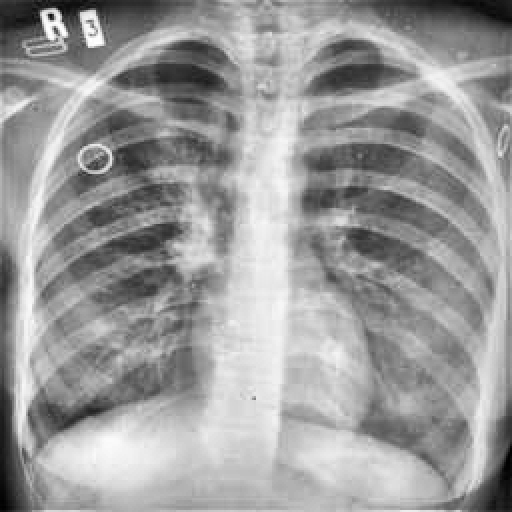
Finding: TUBERCULOSIS